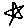
Label: star